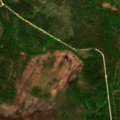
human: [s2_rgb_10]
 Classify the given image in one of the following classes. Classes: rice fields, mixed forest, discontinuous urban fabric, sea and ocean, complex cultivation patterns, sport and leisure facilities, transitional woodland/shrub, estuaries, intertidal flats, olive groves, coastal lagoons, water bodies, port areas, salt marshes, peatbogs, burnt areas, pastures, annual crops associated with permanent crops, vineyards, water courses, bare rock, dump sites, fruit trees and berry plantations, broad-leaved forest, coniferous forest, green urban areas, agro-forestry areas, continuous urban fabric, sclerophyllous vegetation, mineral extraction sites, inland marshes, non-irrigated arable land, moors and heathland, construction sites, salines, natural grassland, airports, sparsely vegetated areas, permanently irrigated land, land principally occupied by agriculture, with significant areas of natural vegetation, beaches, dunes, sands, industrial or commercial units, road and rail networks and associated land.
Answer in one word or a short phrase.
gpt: coniferous forest, transitional woodland/shrub, peatbogs